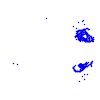
Particle: kaon